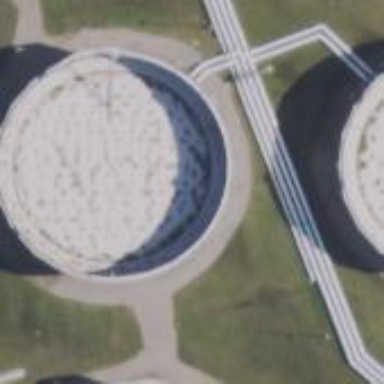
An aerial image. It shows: Storage tank that is man-made.